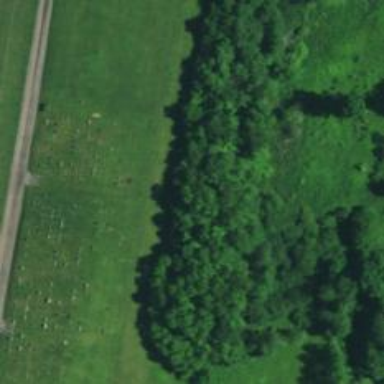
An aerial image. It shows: Cemetery.